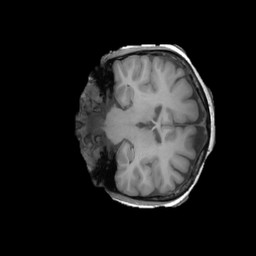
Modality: T1w
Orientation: coronal
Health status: ill
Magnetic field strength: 3 T